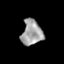
Tissue: prostate
Cell type: T cells
Senescence score: 0.2848
Nuclear area (px): 513
Mean DAPI intensity: 162.121